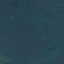
Land use / land cover: Forest